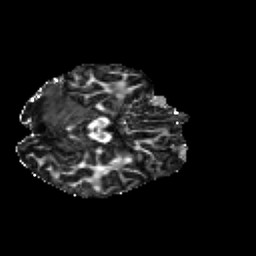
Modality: FA
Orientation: axial
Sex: male
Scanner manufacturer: siemens
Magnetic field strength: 3 T
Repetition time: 5 s
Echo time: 0.071 s